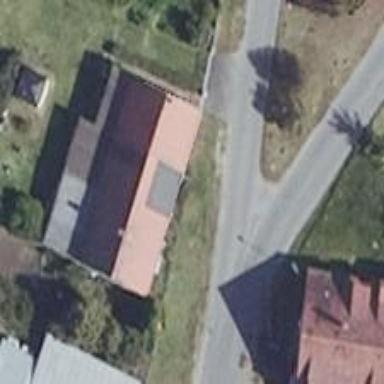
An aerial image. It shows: Simple house.